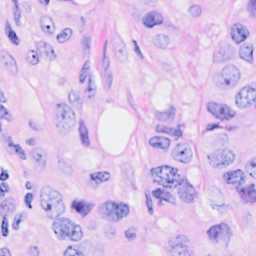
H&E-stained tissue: Breast